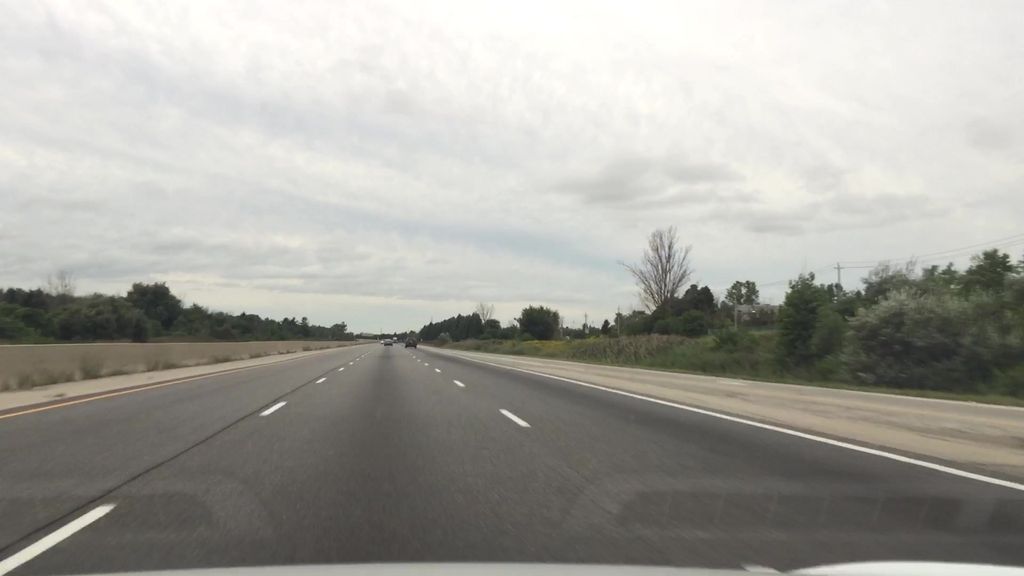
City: kitchener-waterloo